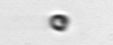
Label: nanoplankton_mix